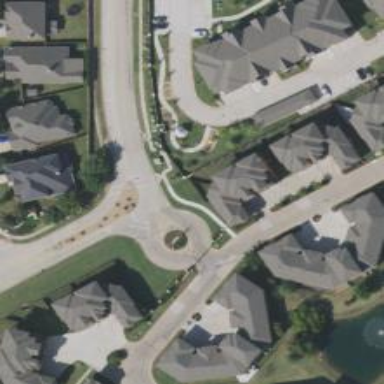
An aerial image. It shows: Circular junction on residential road.